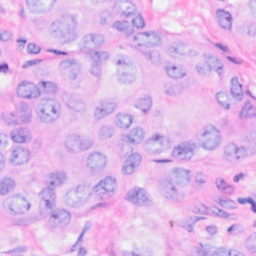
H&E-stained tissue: Breast